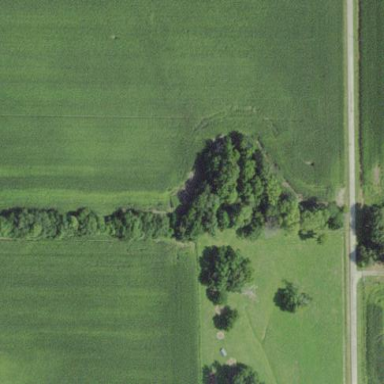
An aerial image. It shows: Beautiful woodland area.